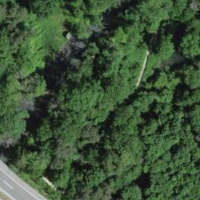
EUNIS habitat code: 57
Species observed at this site:
Hippocrepis emerus
Allium ursinum